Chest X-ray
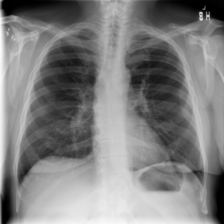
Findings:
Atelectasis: negative
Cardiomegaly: negative
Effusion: negative
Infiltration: negative
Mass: negative
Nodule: negative
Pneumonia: negative
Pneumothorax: negative
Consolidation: negative
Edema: negative
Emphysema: negative
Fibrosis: negative
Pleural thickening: negative
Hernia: negative